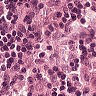
Metastatic tissue present: no